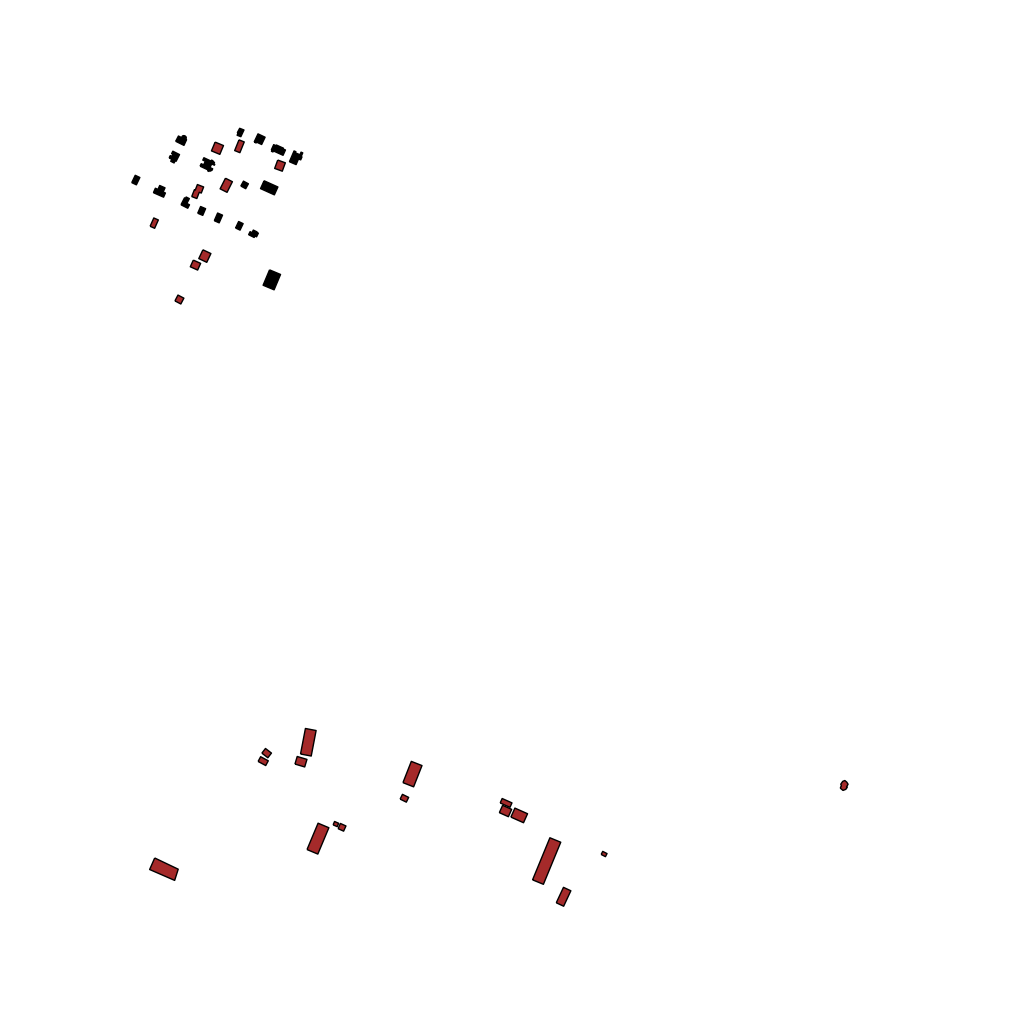
Tags: overhead vector_map, industrial, recreation, residential, special, transport, individual_rise, density_1, Building, Facility, 1.0 km²